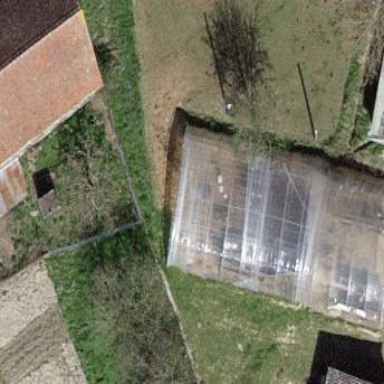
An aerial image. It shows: Greenhouse.